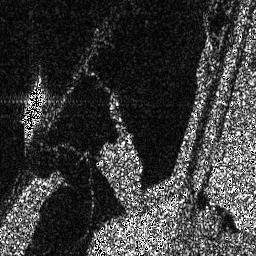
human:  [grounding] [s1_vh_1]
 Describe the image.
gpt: In the satellite image, there is  <ref>1 medium ship </ref> <box>[[7, 29, 17, 55, 0]]</box> located at left.